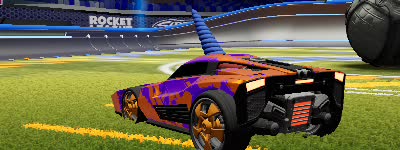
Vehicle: breakout